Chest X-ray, AP view. Patient: 41 years old, sex M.
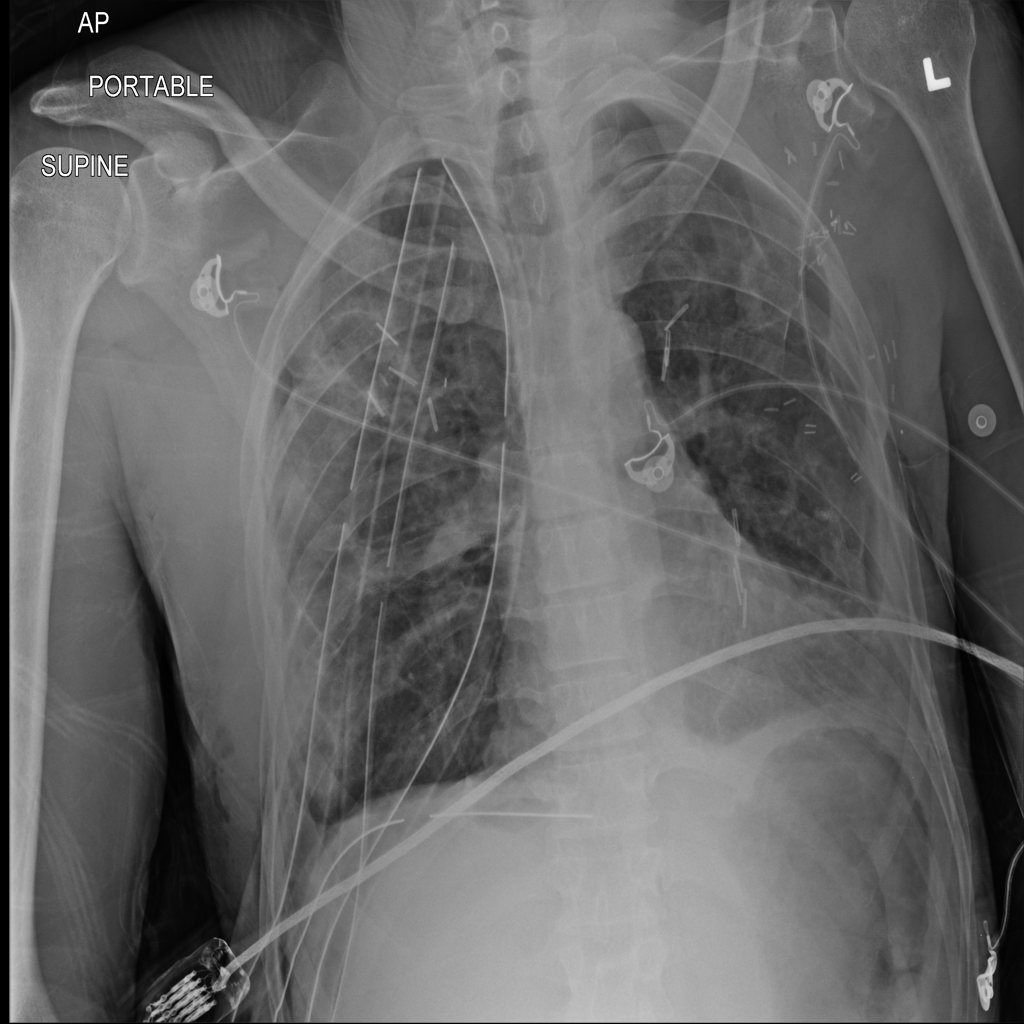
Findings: Pneumothorax